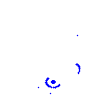
Particle: proton